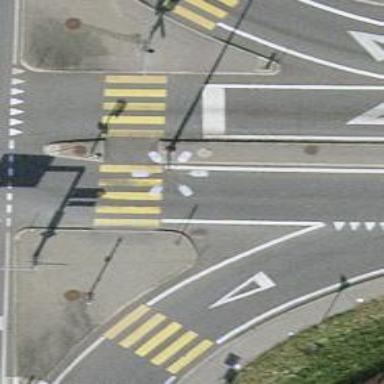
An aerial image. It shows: Uncontrolled road crossing.